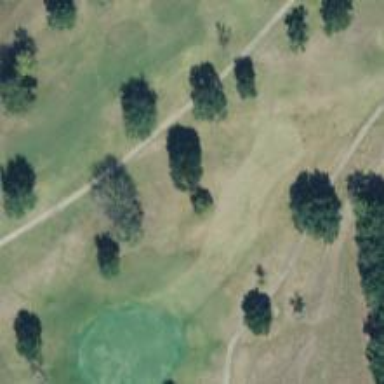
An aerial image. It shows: View of golf hole.